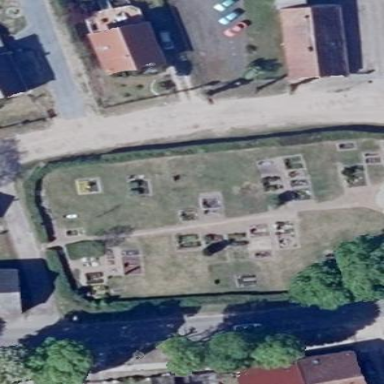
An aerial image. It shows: Cemetery.